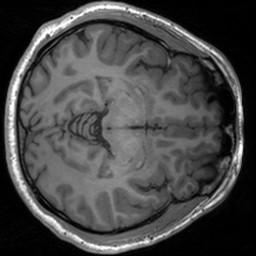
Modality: T1w
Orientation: axial
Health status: healthy
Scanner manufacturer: siemens
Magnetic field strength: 3 T
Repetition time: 1.9 s
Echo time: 0.00226 s